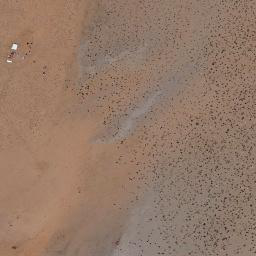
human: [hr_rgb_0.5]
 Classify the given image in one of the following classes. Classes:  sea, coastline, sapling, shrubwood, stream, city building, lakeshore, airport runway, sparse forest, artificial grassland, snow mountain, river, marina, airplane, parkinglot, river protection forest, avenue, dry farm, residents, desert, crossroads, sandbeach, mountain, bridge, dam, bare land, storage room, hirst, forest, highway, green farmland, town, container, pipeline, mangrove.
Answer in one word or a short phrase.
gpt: desert